Question: Followed the Fullcalendar documentation and came up with this code:
'''
calendar = $('#calendar').fullCalendar({
googleCalendarApiKey: 'AIzaSyDDHAjgjLggGtS0KChhDLzwej1U6NJmGvU',
events: 'https://www.google.com/calendar/feeds/user%40mail.com/public/basic' ,
});
'''
And shows something like this:

Events with no title are Google Calendar events. The other events are created manually.
The problem is that Events incoming from Google Calendar are just coming without any data, just the timestamp.
The calendar is public, accessed it from incognito window.
Any ideas?
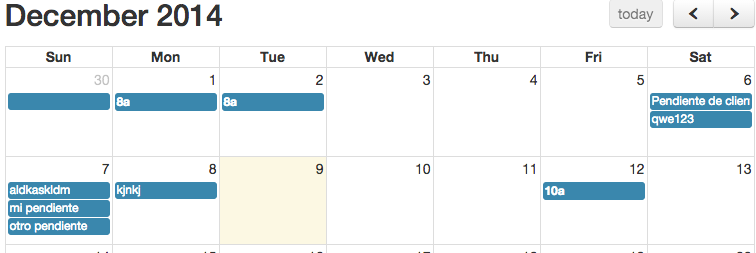
Answer: Turns out that in a my company domain administration panel i have to enable the public sharing of my calendar.
I am still not sure if this is convenient because i want only users that are logged into their Google account to see their own calendar through my fullcalendar implementation.